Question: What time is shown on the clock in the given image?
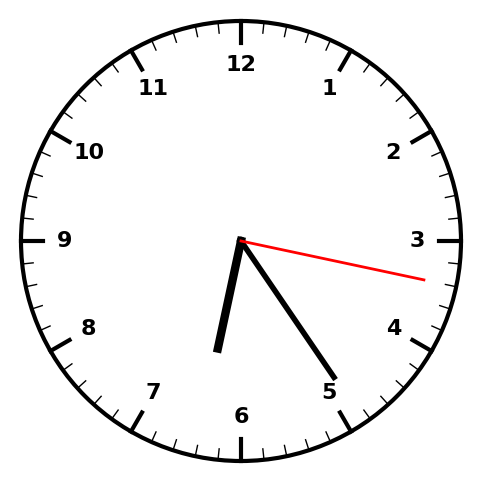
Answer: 06:24:17